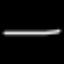
Label: line